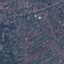
Land use / land cover class: Residential